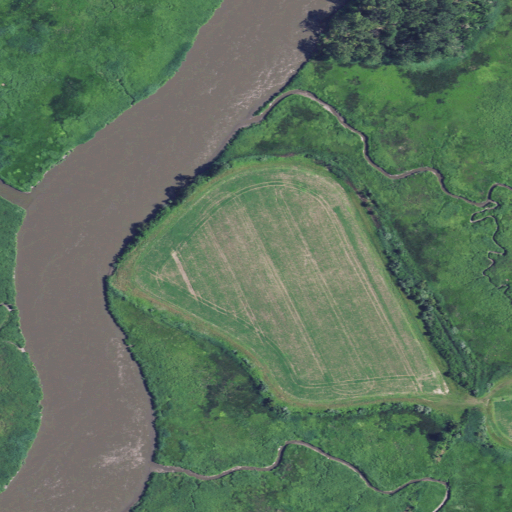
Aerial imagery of levee in Delaware named Red Bank containing herbaceous wetlands, open water, cultivated crops, and woody wetlands